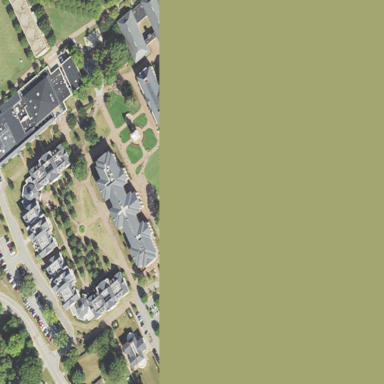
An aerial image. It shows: View of university building.